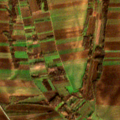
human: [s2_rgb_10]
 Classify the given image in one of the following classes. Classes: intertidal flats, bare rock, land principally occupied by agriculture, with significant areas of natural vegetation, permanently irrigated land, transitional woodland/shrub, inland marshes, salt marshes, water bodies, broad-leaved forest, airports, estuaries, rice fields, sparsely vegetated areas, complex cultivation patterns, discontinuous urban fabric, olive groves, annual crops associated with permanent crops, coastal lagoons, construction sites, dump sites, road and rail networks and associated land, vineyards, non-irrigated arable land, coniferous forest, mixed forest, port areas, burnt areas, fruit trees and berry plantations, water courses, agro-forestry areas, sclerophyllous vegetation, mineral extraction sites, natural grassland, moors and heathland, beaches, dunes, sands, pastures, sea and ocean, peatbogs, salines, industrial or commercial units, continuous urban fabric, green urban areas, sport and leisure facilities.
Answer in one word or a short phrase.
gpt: non-irrigated arable land, land principally occupied by agriculture, with significant areas of natural vegetation